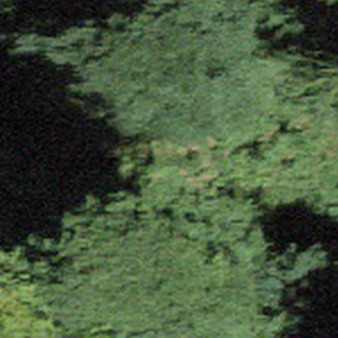
Label: other